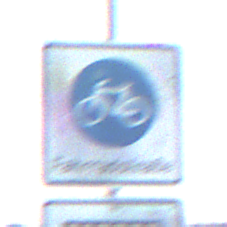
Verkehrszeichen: BeginnFahrradstrasse
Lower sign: MehrspurigeFahrzeugeFrei5
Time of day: SunriseSunset
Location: Outdoor (Nature)
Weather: Clear
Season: NotSpecified
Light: Natural